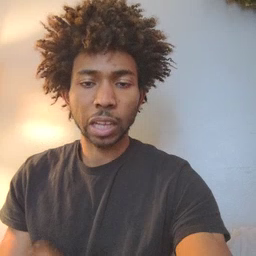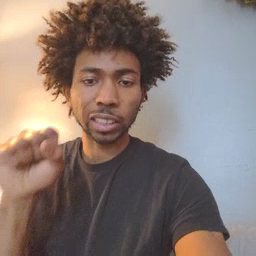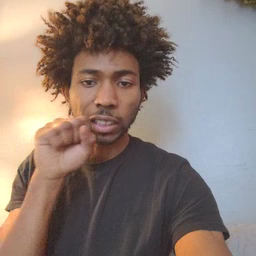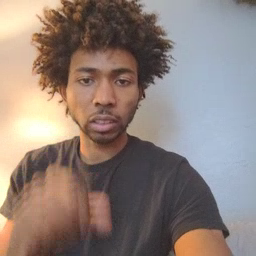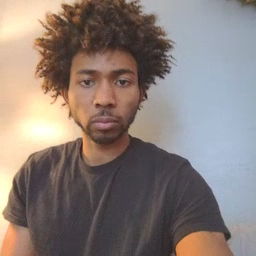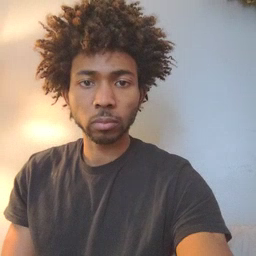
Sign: carrot